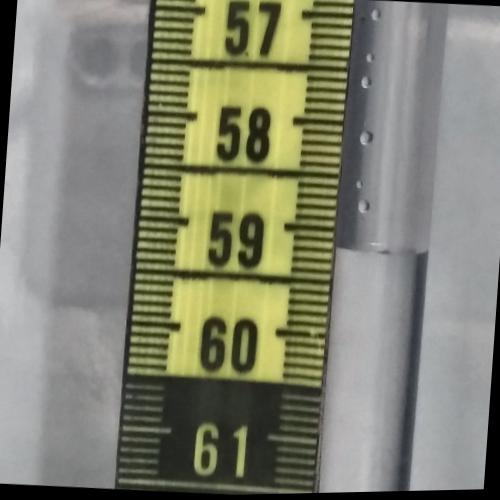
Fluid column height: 59.2 cm